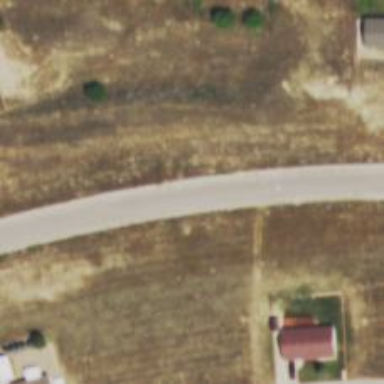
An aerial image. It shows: Residential road.